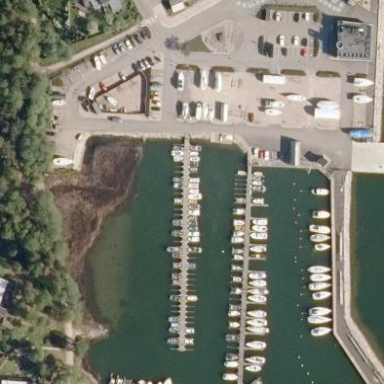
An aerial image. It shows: Boat storage facility.